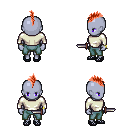
a pixel art fantasy rpg character, female body template, dark elf, purple skin, white long-sleeve shirt, teal pants, red mohawk hairstyle, bracelets, ghillies, dagger, four views (front, back, left, right), 2x2 character sprite sheet, small pixel art, hard edges, no anti-aliasing